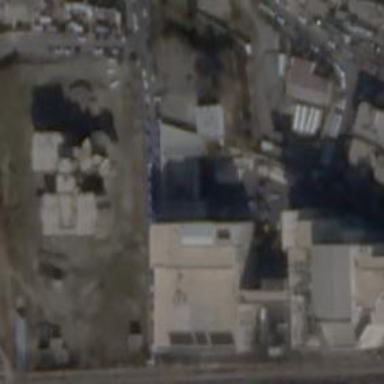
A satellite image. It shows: Building.